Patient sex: M
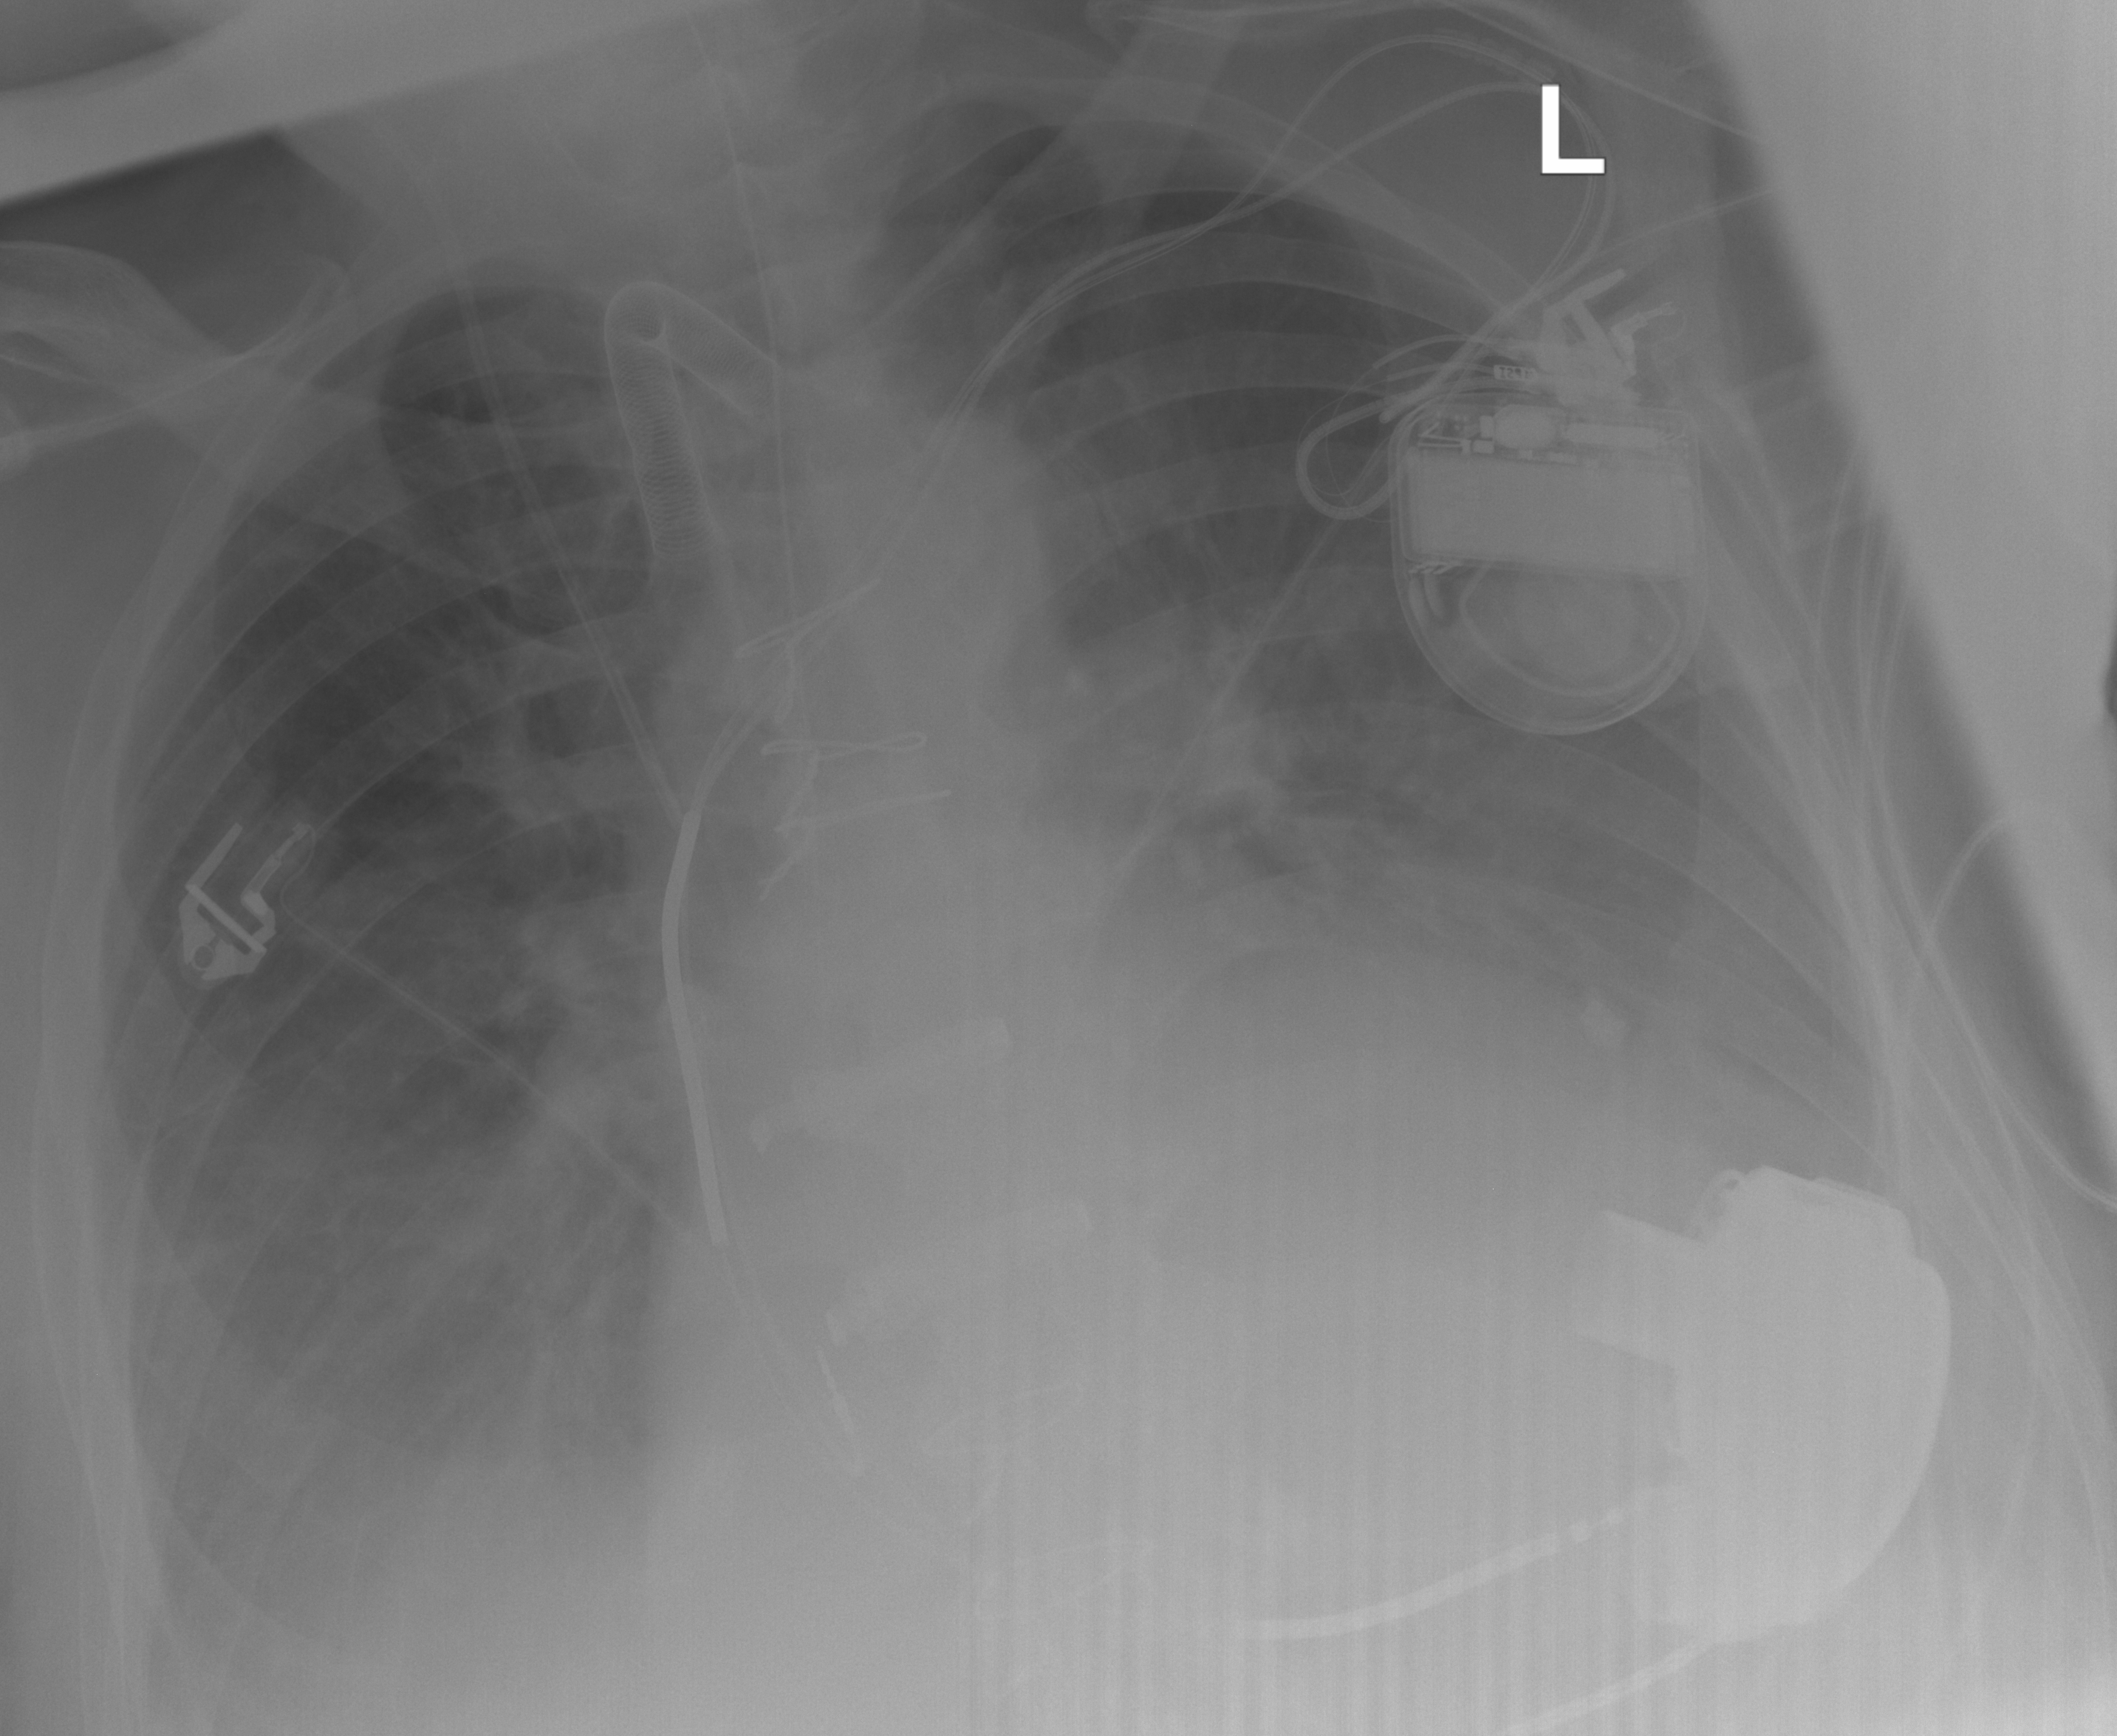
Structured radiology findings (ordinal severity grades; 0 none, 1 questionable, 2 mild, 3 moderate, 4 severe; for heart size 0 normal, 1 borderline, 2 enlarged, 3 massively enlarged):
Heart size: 2
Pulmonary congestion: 0
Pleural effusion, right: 2
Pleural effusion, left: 2
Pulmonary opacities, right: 2
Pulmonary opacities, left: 2
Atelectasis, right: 2
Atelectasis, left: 2